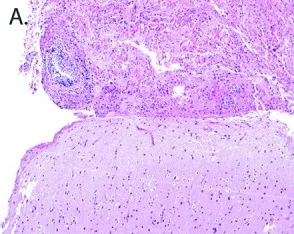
Pathology and immunophenotypic findings of CNS crystal-storing histiocytosis. A well circumscribed aggregate (top) was sharply demarcated from brain (bottom) (A).
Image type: pathology (h&e)